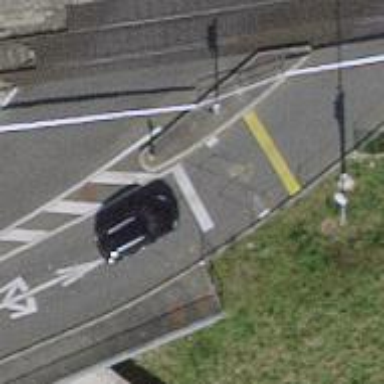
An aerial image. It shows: Tertiary road with asphalt surface and lane for cyclists on both sides.